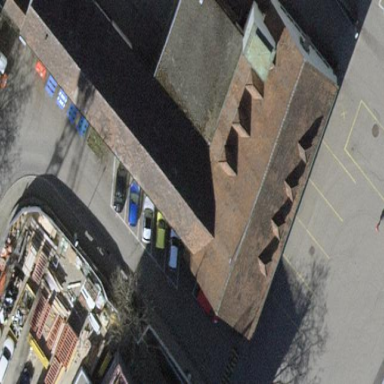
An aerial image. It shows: Gabled fire station building with roof tiles in brown color. The roof orientation is along the building. The building itself is pale goldenrod in color.